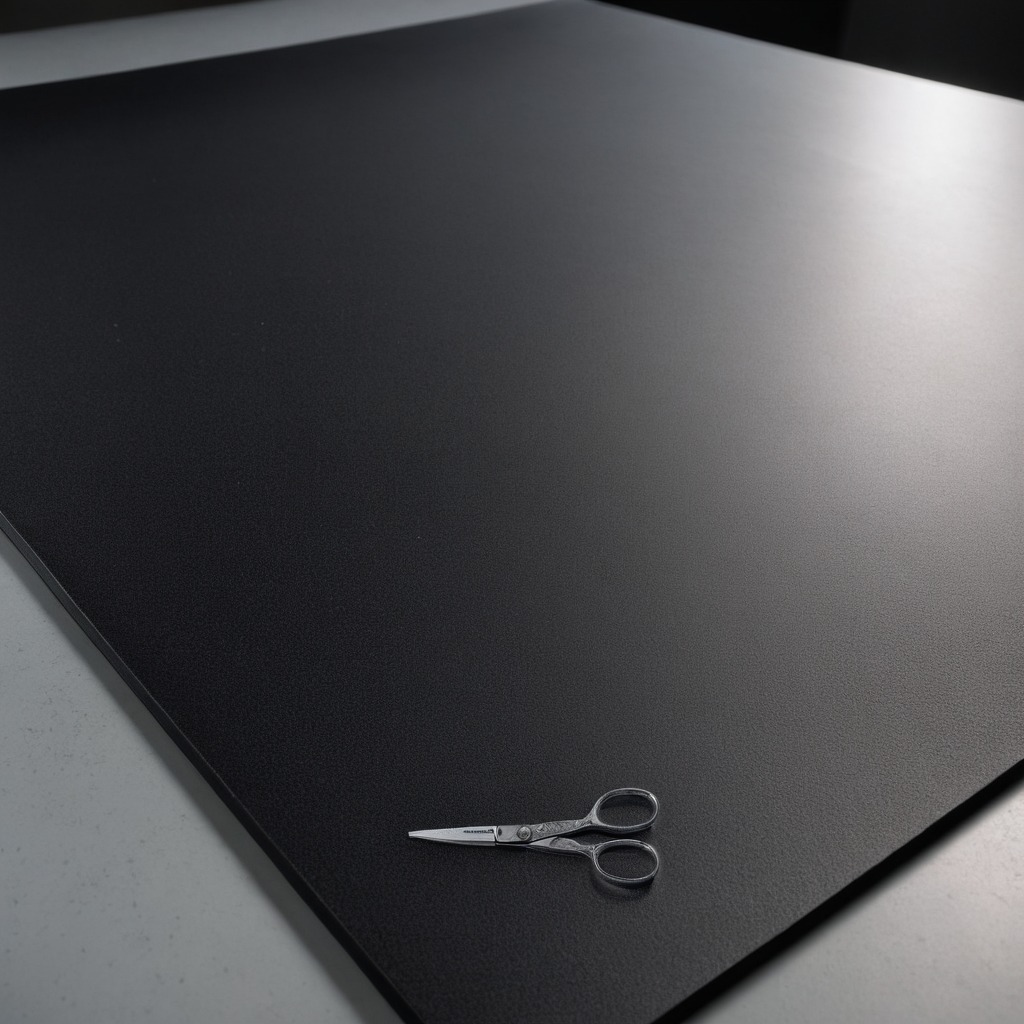
A scissor lies on a clean granite tabletop covered with a black rubber mat inside a workshop under bright overhead lighting crisp shadows high clarity worn but beneath the mat